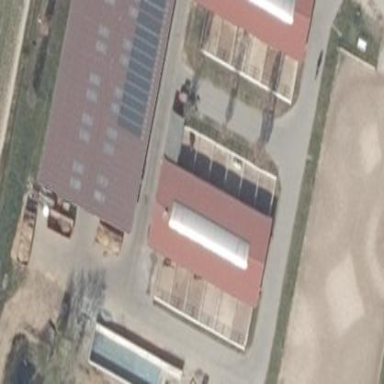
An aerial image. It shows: Stable building.